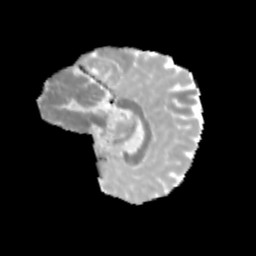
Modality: MD
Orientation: sagittal
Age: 11
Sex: male
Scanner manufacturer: siemens
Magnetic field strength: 3 T
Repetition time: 3.8 s
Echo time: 0.07 s